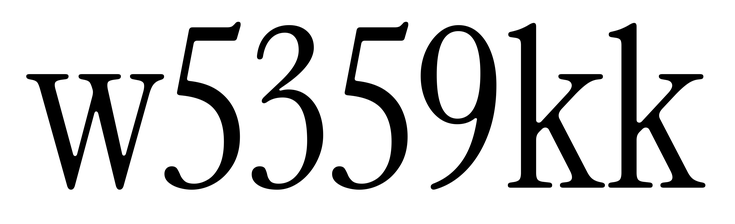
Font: InstrumentSerif-Regular